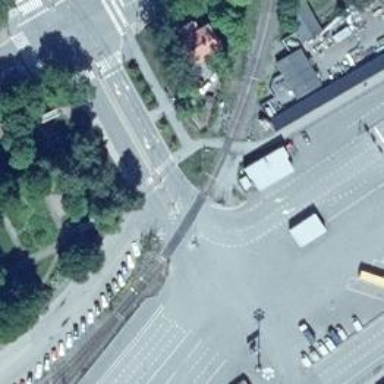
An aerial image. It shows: Level crossing with both lights and saltire in place.